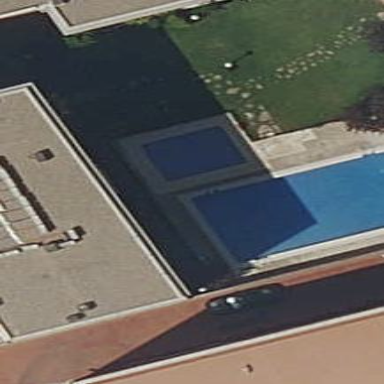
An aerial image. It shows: Swimming pool located in leisure land.